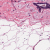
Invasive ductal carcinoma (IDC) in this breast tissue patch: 0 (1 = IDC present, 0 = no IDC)